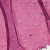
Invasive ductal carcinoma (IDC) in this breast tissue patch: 0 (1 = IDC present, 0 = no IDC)